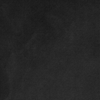
Label: dusty